Aerial crown-view tile of a tropical tree (Barro Colorado Island, Panama), acquired 20241112:
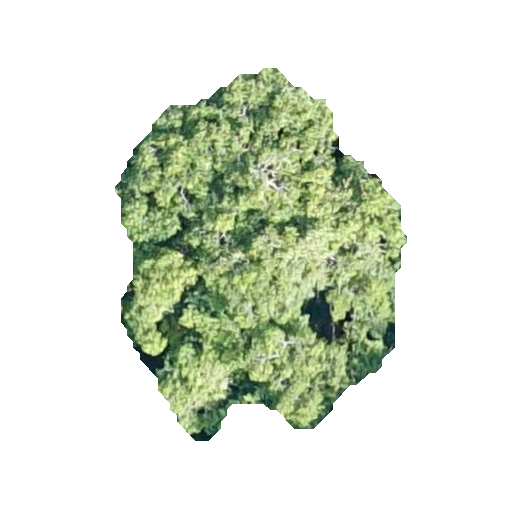
Species: Guatteria lucens
GBIF accepted scientific name: Guatteria lucens
Crown area: 119.111 m²